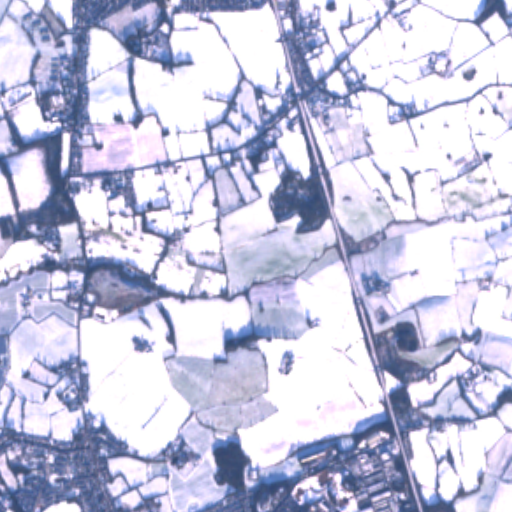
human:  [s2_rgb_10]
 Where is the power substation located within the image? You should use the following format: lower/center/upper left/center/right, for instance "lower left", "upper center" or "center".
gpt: The power substation is located in the lower left of the image.
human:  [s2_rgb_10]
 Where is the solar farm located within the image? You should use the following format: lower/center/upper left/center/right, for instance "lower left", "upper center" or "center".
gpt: The solar farm is located in the lower left of the image.
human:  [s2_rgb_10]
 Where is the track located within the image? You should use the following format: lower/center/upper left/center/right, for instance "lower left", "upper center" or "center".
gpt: The track is located in the upper left of the image.
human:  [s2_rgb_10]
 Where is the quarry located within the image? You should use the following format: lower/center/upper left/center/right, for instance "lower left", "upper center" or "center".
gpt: There is no quarry in the image.